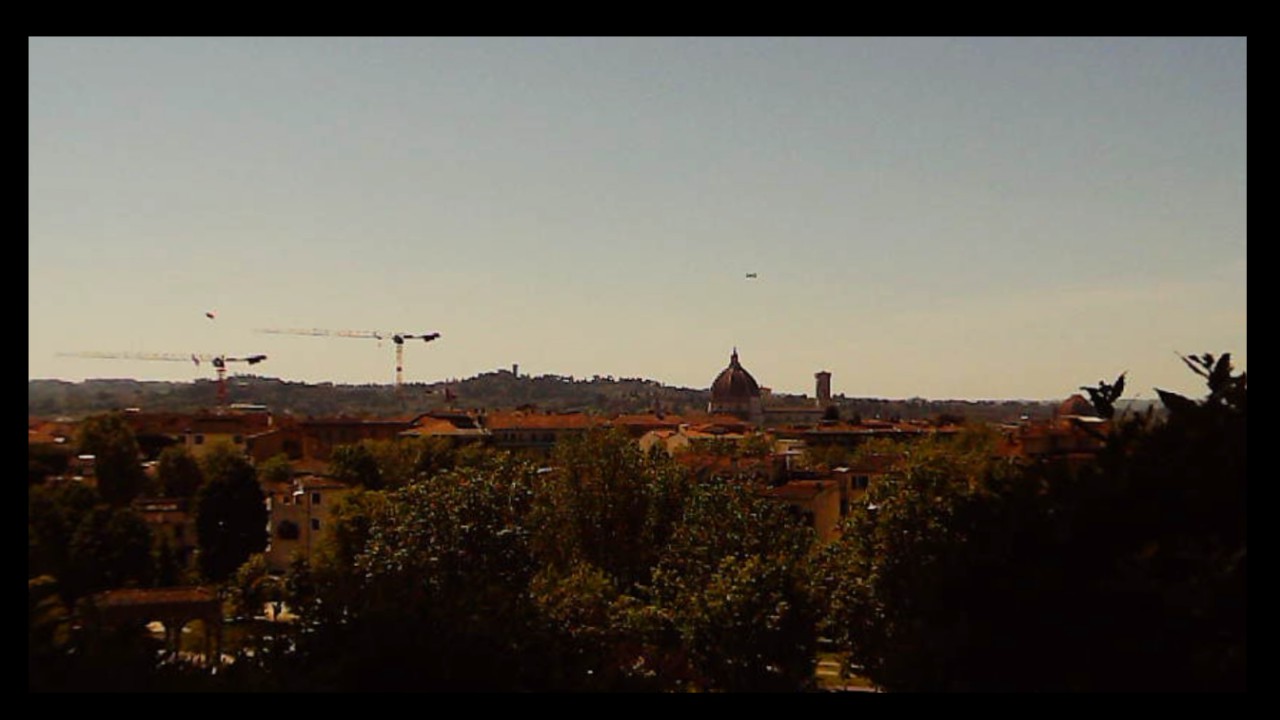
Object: DarwinFPV cineape20

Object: DJI Tello EDU